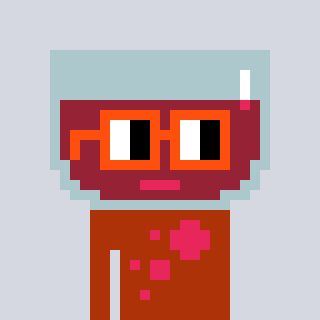
a pixel art character with square orange glasses, a wine-shaped head and a hotbrown-colored body on a cool background